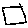
Label: square